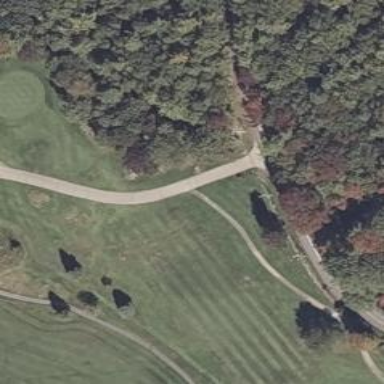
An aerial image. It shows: Grassy area designated as golf fairway.